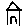
Label: house